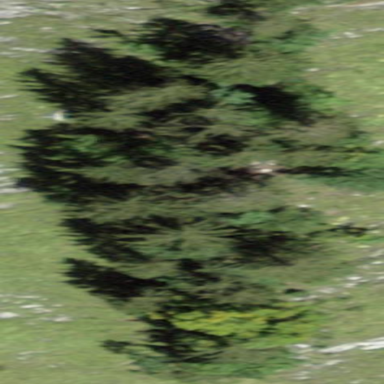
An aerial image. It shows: Forest area.